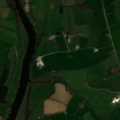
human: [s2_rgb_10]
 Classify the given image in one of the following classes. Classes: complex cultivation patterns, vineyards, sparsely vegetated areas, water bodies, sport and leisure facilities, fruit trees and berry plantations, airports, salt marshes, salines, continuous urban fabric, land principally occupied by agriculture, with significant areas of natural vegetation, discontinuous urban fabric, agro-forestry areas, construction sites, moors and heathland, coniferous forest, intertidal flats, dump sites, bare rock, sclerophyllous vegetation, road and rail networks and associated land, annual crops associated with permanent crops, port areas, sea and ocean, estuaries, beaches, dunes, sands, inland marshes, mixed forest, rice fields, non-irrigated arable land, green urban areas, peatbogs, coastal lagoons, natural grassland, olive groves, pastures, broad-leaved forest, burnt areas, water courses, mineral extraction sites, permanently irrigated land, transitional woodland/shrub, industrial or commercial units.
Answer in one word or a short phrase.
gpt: pastures, broad-leaved forest, water courses